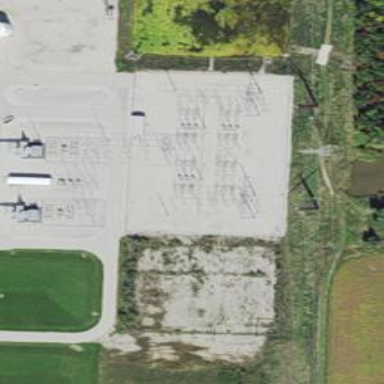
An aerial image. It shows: Switch for power supply.